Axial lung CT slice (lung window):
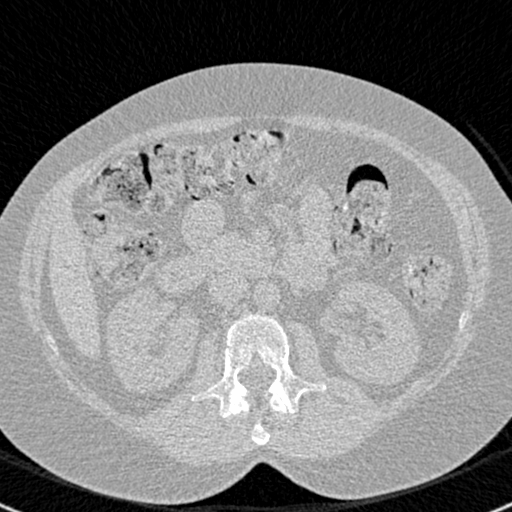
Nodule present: no